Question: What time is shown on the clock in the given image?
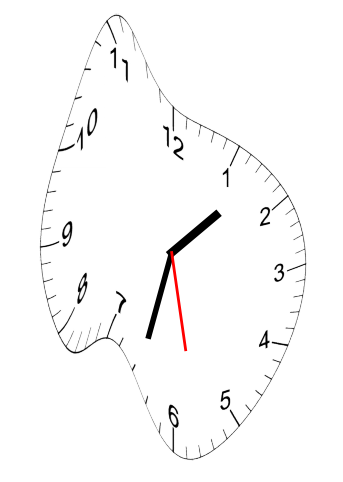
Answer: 01:32:28